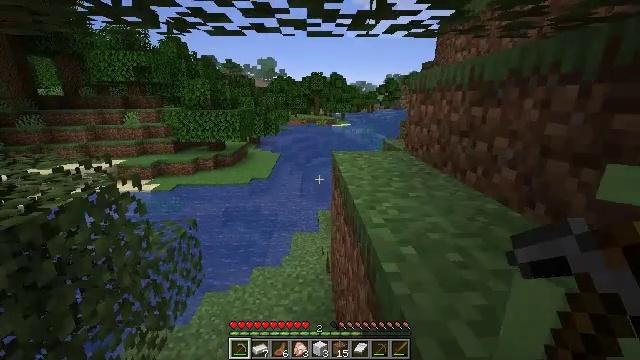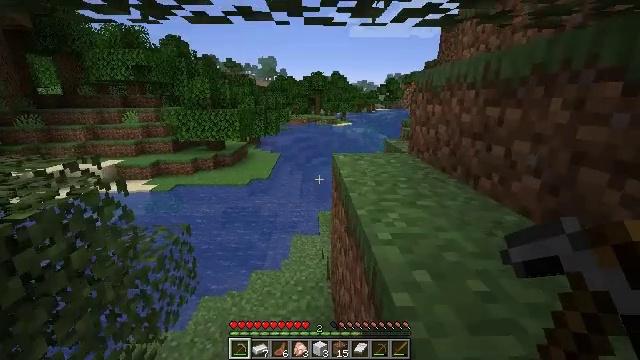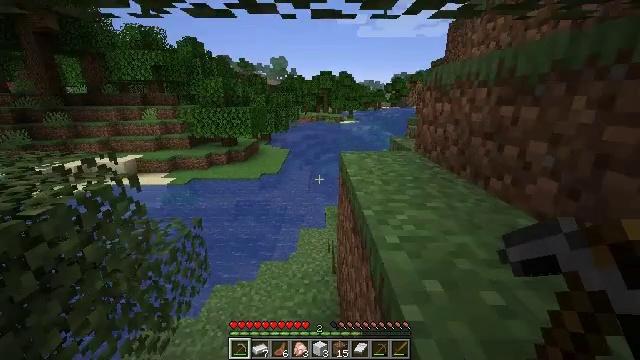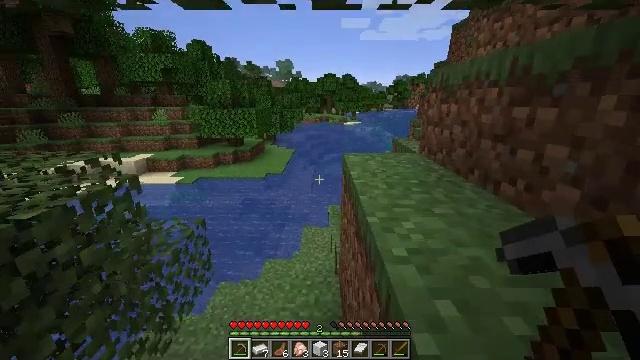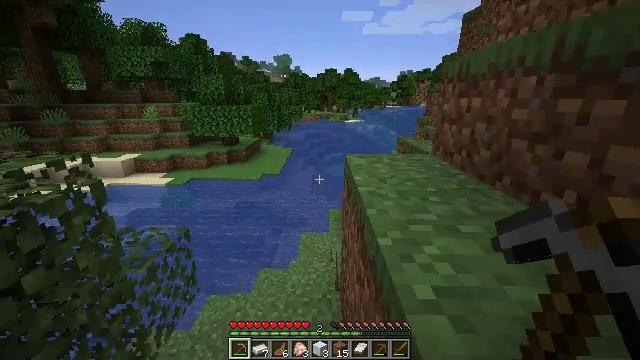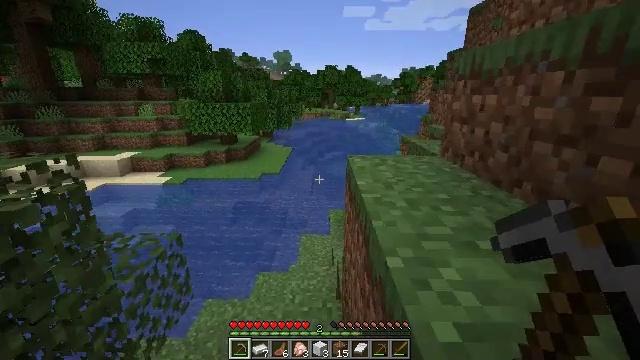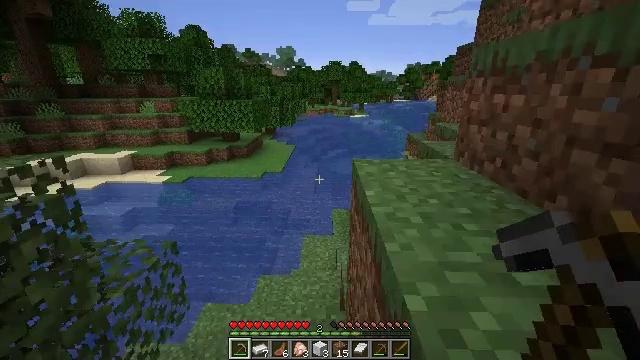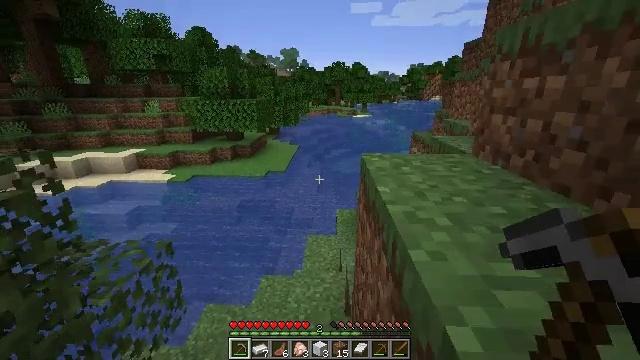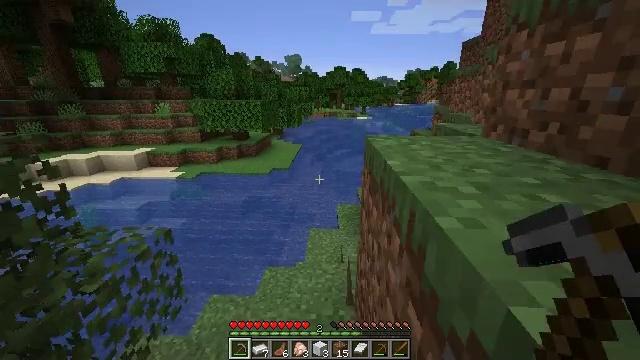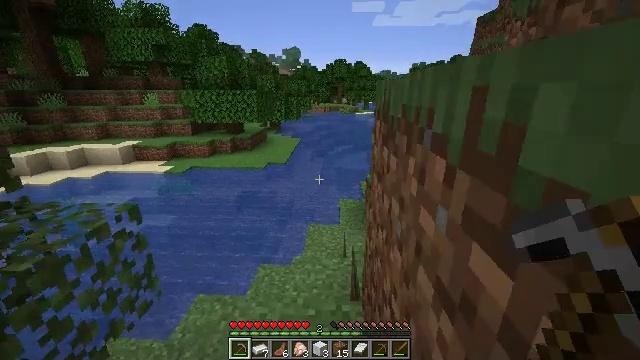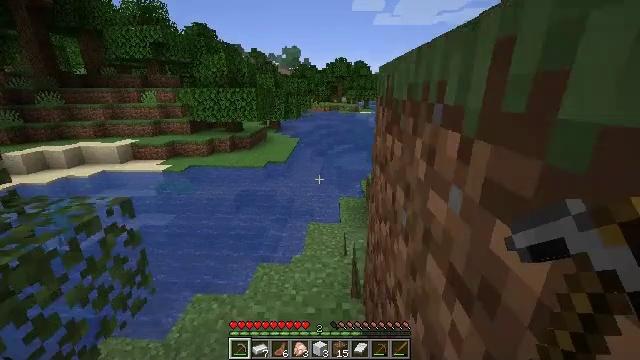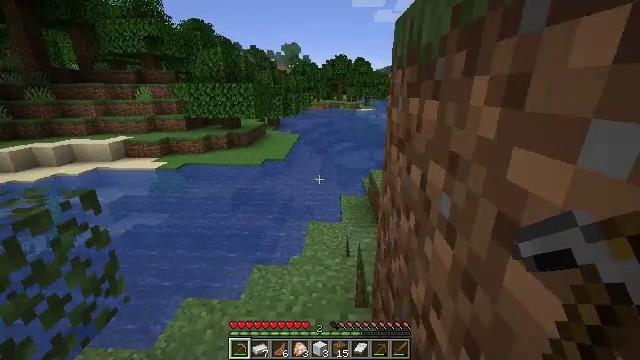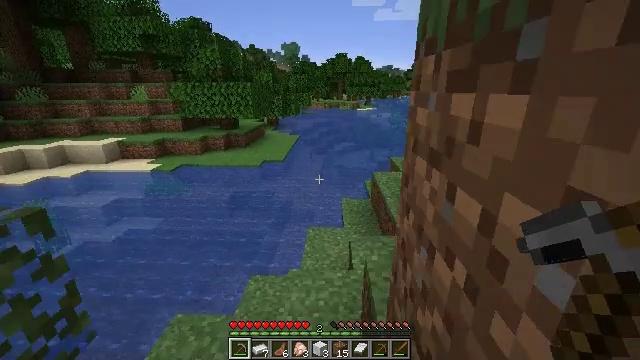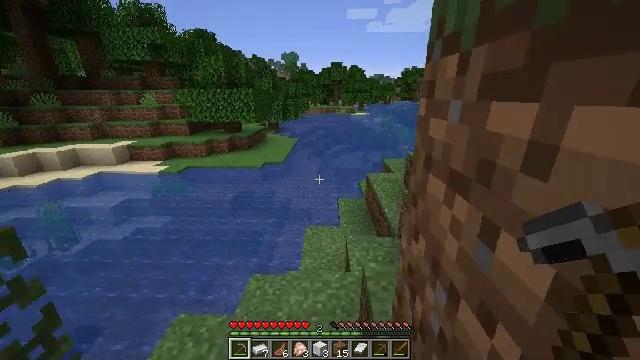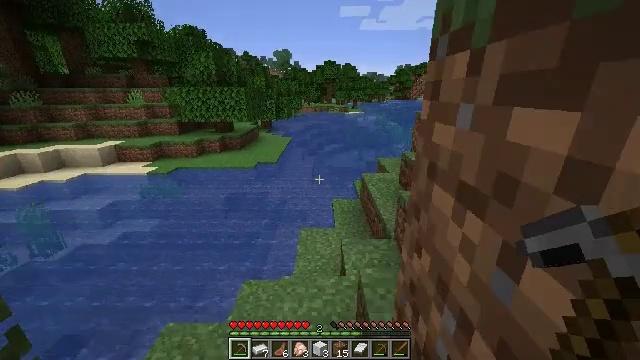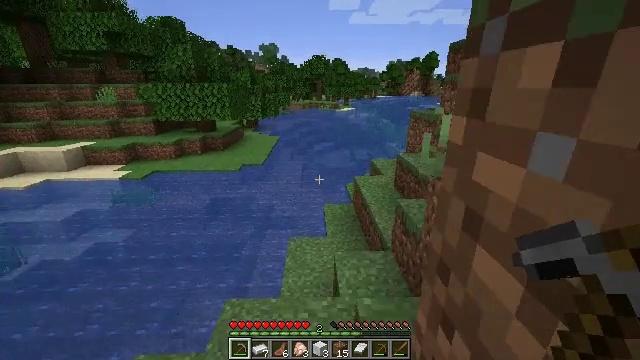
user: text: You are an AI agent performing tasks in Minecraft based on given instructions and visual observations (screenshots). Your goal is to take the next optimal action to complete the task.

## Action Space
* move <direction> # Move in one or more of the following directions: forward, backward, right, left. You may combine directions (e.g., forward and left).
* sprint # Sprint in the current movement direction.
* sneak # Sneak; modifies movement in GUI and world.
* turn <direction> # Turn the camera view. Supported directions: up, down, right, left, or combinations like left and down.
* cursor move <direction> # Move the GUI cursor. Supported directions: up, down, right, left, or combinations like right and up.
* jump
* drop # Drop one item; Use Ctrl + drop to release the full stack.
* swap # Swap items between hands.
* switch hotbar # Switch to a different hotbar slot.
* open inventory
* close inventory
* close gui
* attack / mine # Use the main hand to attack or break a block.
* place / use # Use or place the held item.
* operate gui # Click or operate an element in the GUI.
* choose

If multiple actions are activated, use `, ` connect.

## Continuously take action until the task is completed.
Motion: motion action
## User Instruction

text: Reclaim the chest into your inventory.
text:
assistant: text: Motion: move forward
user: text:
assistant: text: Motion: move forward, turn left and down
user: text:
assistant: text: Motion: move forward
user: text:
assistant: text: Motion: move forward
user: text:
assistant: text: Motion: move forward
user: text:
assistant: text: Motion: move forward
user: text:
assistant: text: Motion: move forward
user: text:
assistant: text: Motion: move forward
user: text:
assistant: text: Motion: move forward
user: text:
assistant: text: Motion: move forward
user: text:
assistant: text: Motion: move forward
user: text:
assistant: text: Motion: move forward
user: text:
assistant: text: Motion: move forward
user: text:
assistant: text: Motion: move forward, turn right
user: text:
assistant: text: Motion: move forward, turn right
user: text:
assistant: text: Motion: move forward, turn right
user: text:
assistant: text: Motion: move forward, turn right
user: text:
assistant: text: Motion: move forward, turn right
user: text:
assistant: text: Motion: move forward, turn right
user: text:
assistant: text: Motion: move forward
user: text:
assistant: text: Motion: move forward
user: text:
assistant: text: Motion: move forward
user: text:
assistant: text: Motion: move forward
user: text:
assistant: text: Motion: move forward
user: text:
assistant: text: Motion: move forward
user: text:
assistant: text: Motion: move forward
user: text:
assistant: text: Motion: move forward
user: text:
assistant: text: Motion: move forward and move right
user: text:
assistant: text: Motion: move forward and move right
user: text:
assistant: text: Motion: move forward and move right